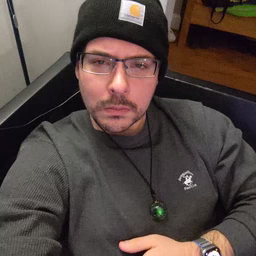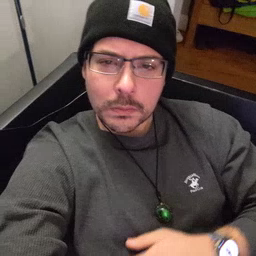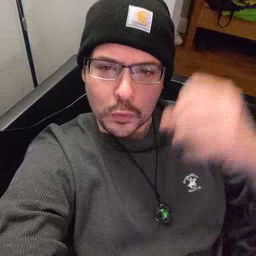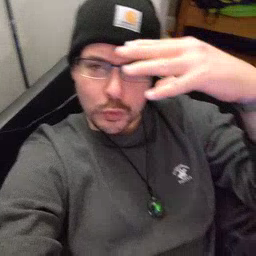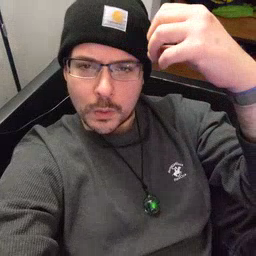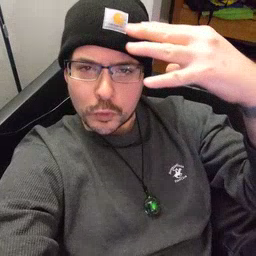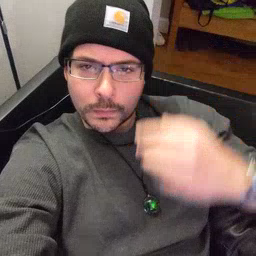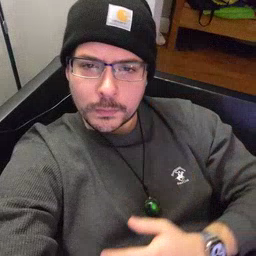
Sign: shower